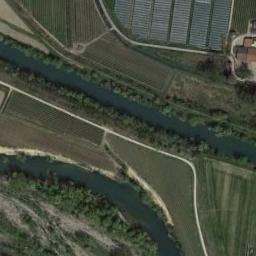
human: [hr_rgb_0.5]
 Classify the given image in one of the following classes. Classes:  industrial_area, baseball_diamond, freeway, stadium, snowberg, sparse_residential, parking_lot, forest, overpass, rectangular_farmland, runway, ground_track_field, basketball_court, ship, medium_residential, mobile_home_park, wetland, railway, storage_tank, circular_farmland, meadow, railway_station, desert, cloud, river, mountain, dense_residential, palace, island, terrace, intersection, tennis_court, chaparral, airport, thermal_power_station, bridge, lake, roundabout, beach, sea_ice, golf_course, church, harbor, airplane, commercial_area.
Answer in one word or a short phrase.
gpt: river